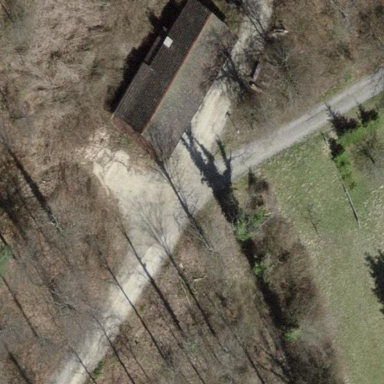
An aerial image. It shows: Wooden building.